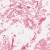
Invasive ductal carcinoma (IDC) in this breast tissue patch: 0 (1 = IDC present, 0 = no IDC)